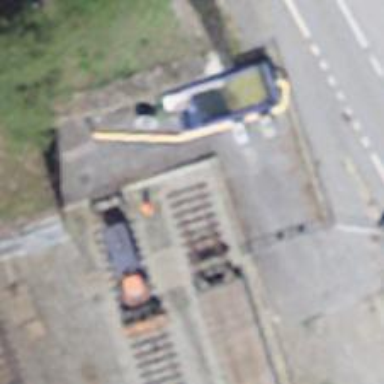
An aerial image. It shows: Rail yard with electrified contact lines for railway operations.